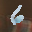
Label: 6